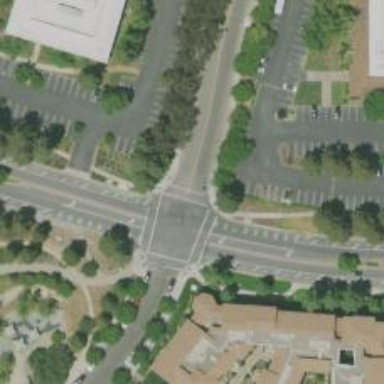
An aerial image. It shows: Solid stop line on the road.